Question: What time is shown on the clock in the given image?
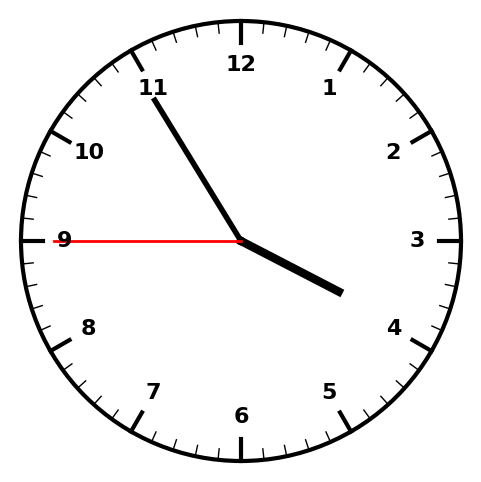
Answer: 03:54:45